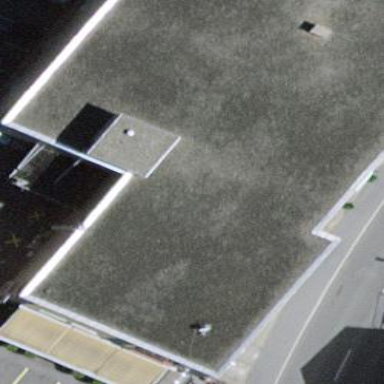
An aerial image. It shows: Retail building.